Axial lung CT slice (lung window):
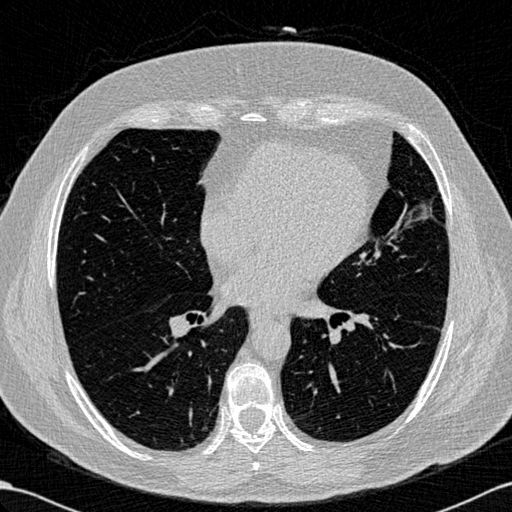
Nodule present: no